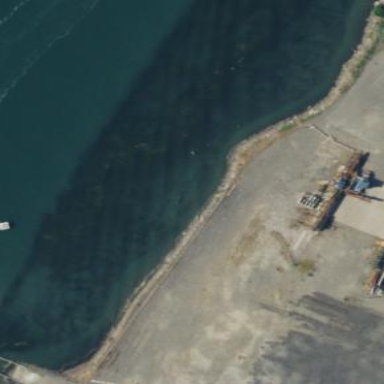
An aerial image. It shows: Breakwater structure.